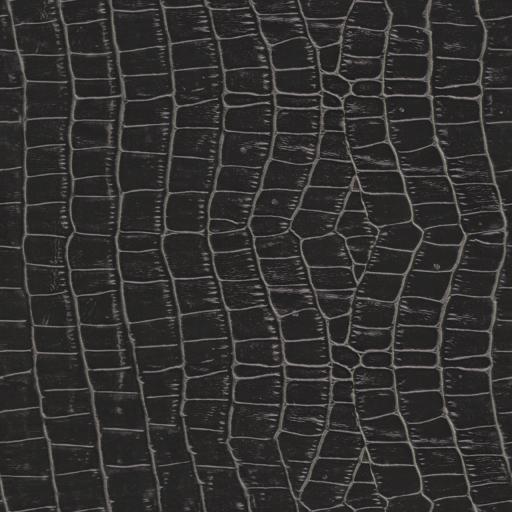
Tags: black crocodile dark leather skin snake